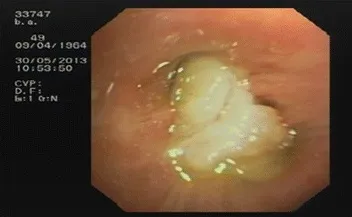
Plugs blocking the right lower and middle lobar bronchus.
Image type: endoscopy (airway_endoscopy)